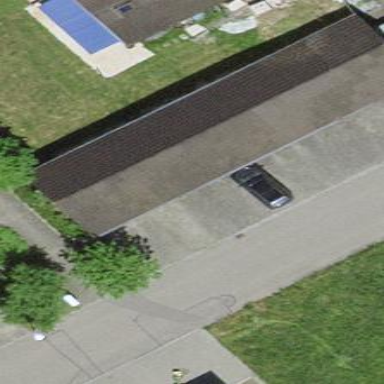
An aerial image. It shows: Group of garages.